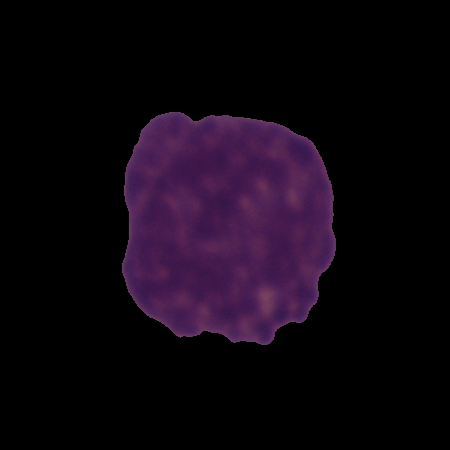
Label: healthy